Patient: sex M, age 66
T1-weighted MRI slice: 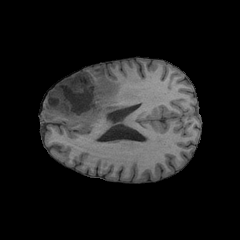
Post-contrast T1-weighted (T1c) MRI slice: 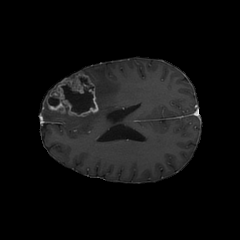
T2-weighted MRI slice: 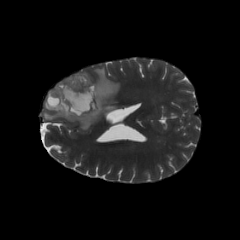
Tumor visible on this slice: yes
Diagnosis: Glioblastoma, IDH-wildtype
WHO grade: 4